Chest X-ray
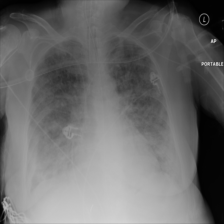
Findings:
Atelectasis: negative
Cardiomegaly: negative
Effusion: negative
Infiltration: negative
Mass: negative
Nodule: negative
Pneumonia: negative
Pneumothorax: negative
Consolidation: positive
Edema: negative
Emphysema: negative
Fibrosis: negative
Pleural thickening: negative
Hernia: negative